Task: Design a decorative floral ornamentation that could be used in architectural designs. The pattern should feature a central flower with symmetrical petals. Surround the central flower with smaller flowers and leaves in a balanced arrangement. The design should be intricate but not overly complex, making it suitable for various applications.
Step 945:
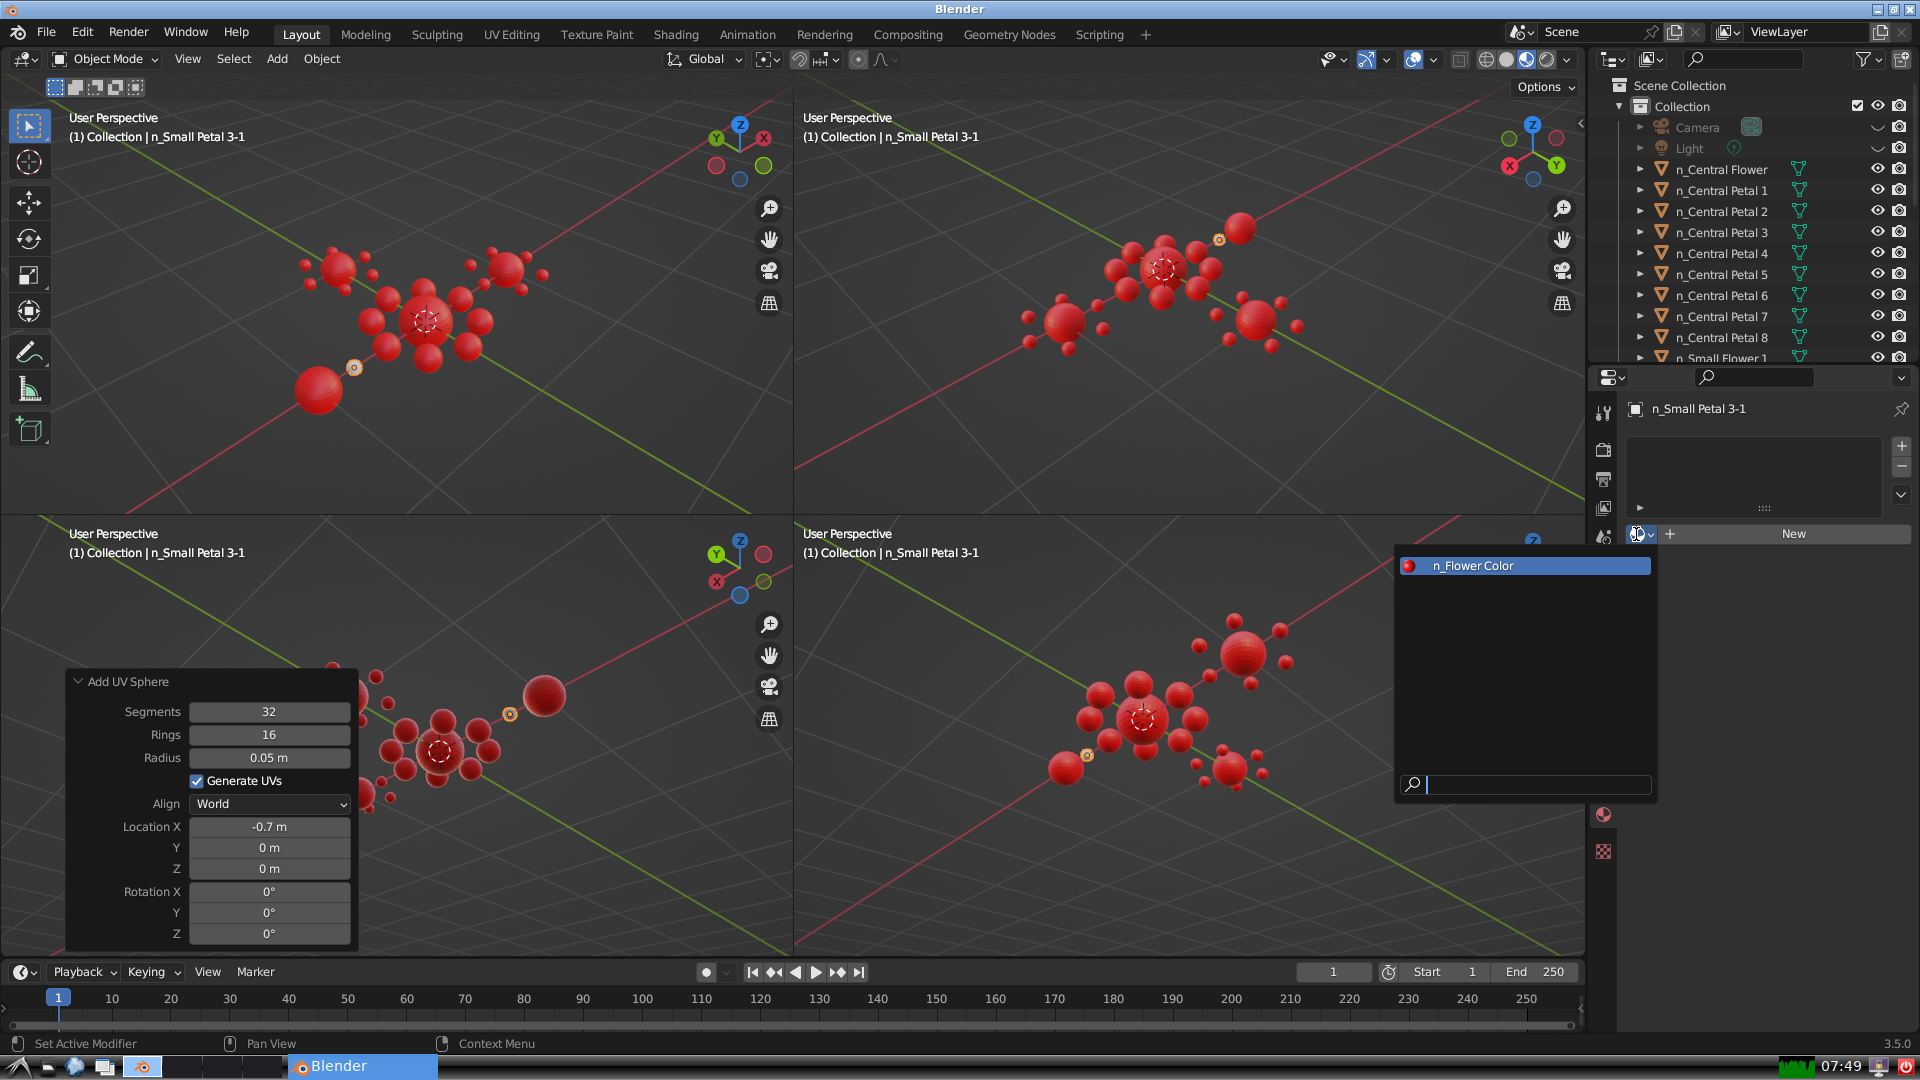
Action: input_text: n_Flower Color